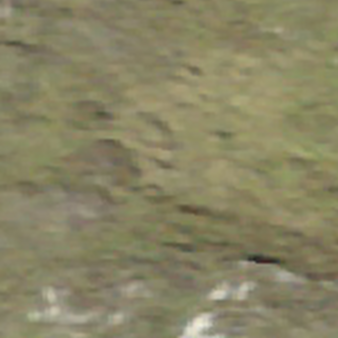
Label: other